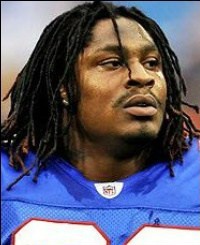
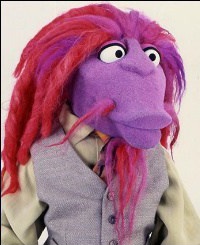
Blend attribute: Dreads
Blending difficulty: Low
Creative potential: Medium